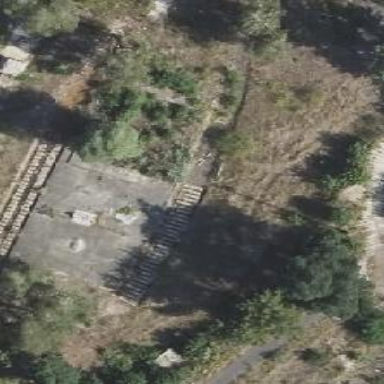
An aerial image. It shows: Abandoned railway siding with one track. This historic railway has been out of service.